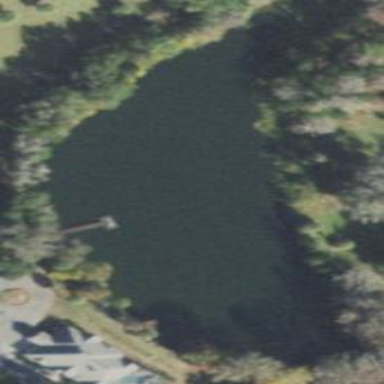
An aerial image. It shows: Lake with natural water.